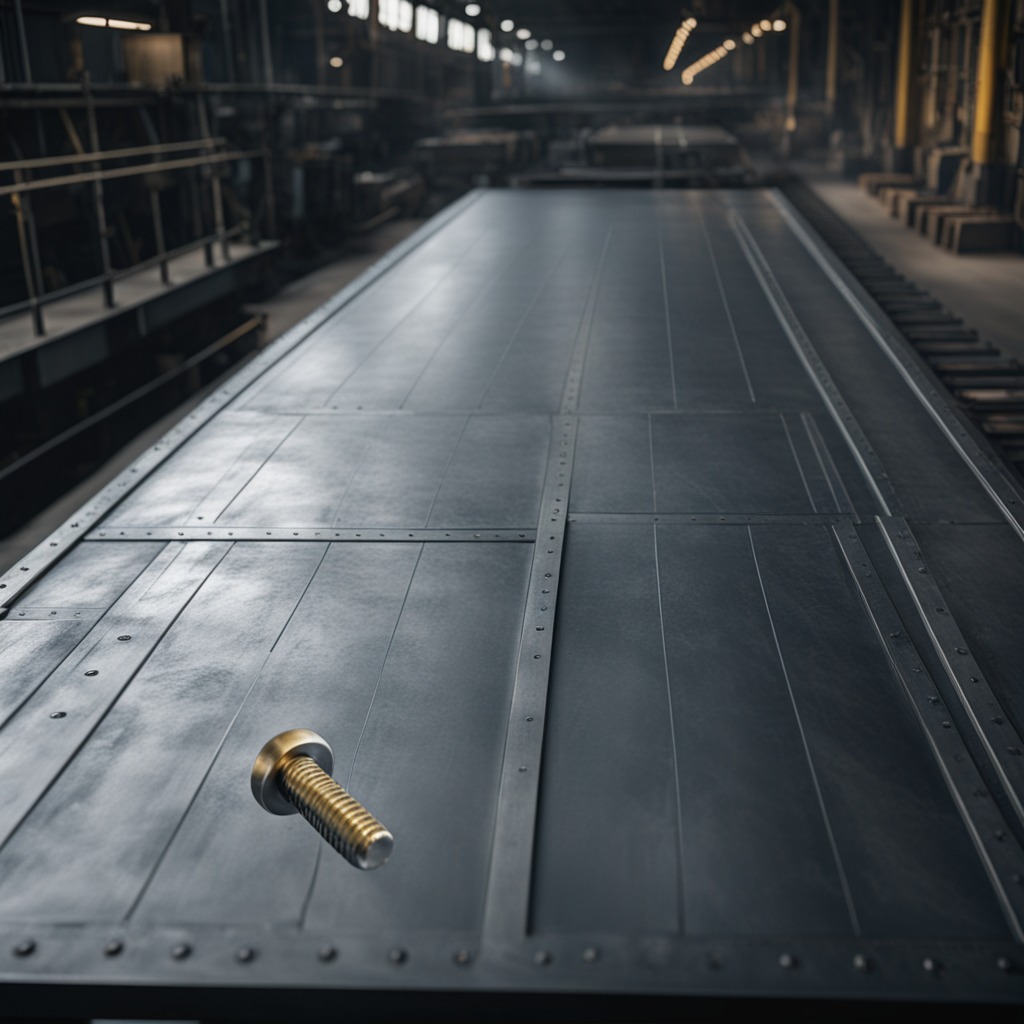
A metal screw is lying on the cold steel table in a mining workshop.